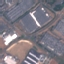
Land use / land cover class: Industrial